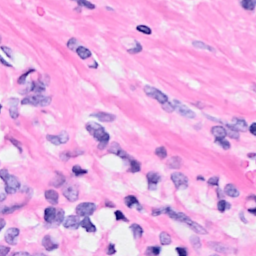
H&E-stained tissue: Breast